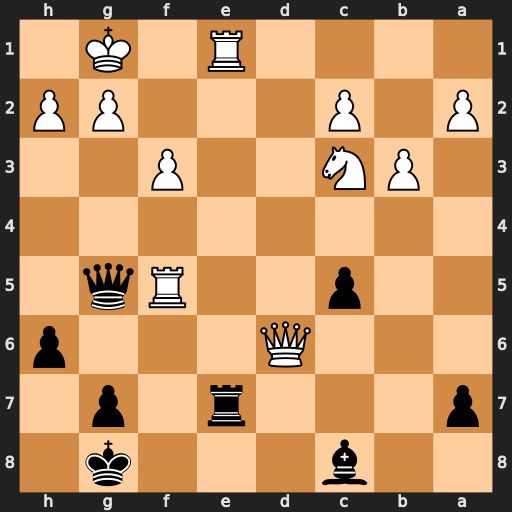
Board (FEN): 2b3k1/p3r1p1/3Q3p/2p2Rq1/8/1PN2P2/P1P3PP/4R1K1
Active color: b
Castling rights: -
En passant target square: -
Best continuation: Rxe1+ Kf2 Qe3+ Kg3 Bxf5